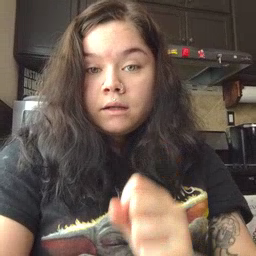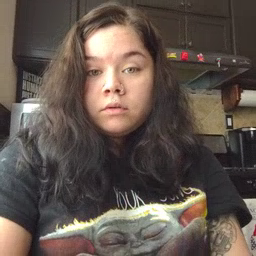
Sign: make